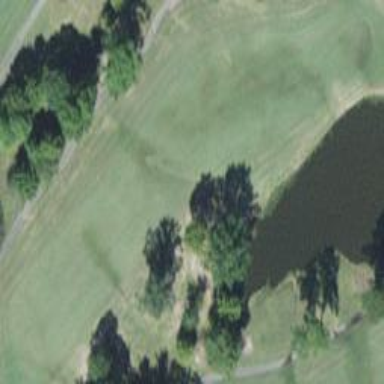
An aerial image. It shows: Grassy area designated as golf fairway.